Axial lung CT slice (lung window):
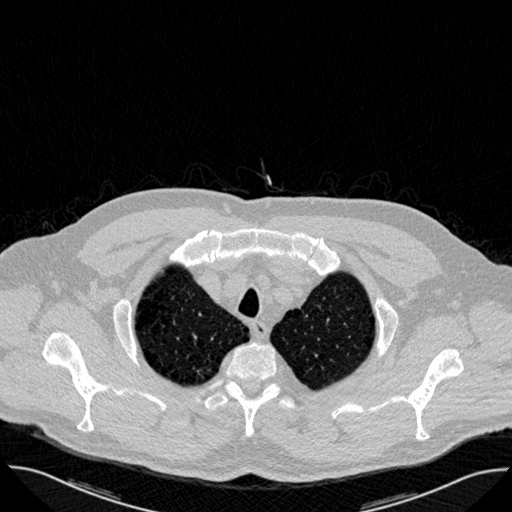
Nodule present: no